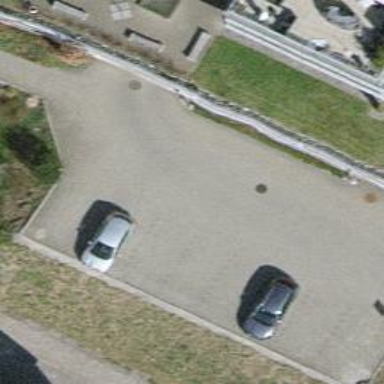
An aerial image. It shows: Parking area with surface.